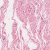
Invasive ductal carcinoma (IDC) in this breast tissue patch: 0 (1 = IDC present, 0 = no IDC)